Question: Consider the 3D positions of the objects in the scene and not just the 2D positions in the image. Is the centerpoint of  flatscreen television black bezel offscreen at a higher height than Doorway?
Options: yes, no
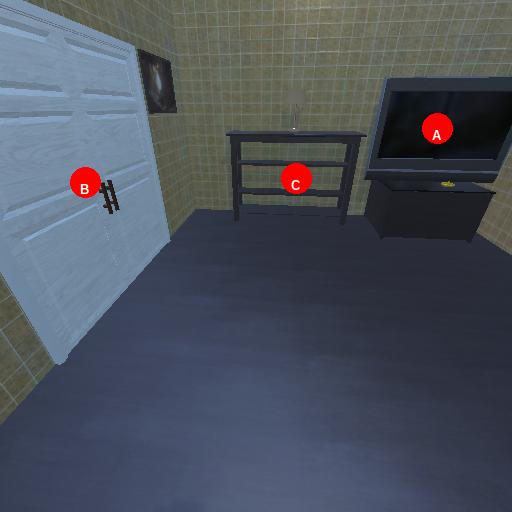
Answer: yes